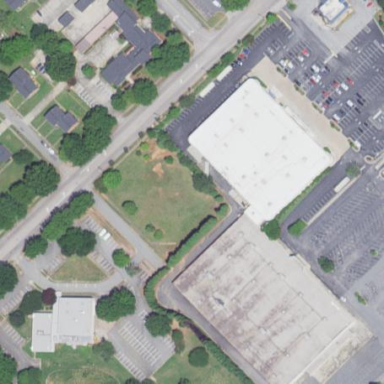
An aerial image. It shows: Flat roof retail building.